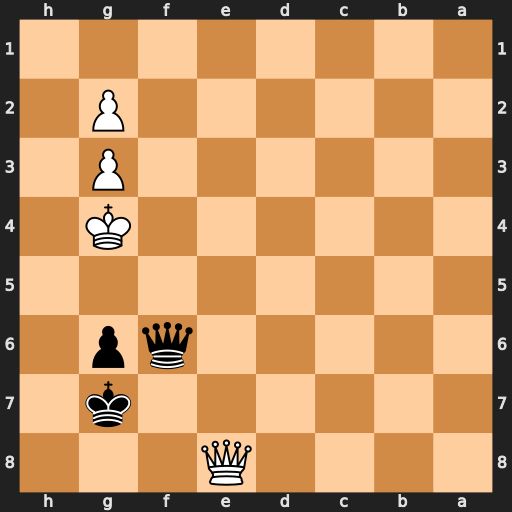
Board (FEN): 4Q3/6k1/5qp1/8/6K1/6P1/6P1/8
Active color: b
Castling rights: -
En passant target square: -
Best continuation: Qf5+ Kh4 Qh5#